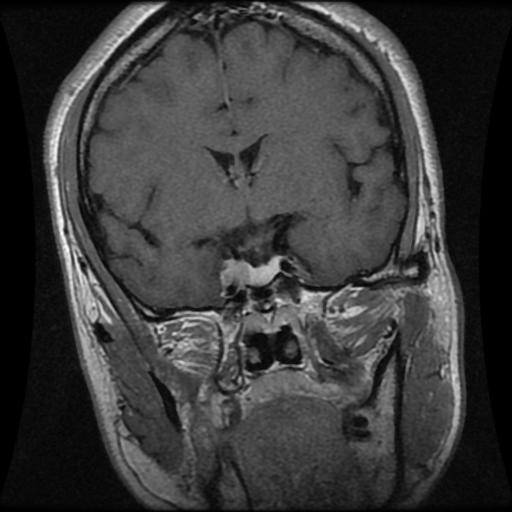
Label: pituitary